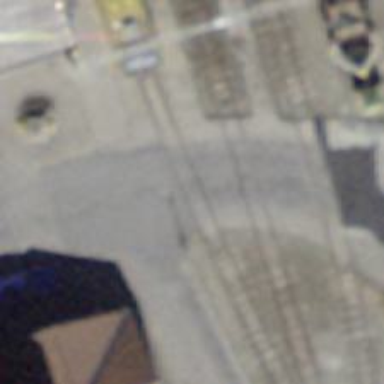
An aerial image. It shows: Railway level crossing.